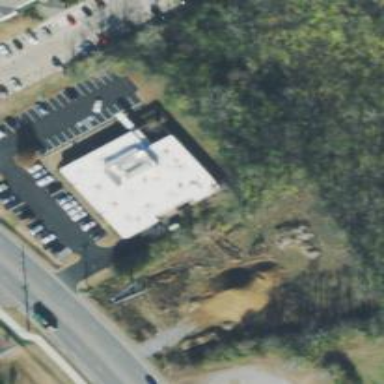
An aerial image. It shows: Clinic.